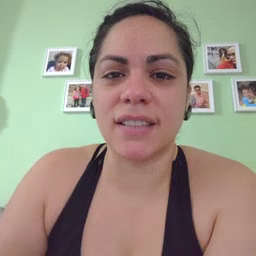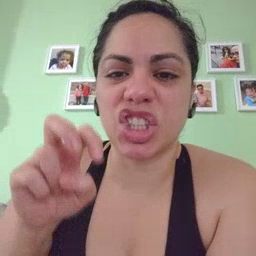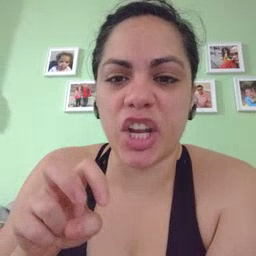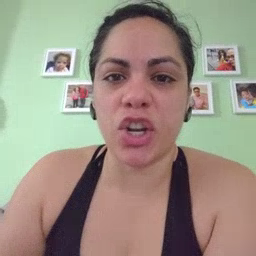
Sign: chair